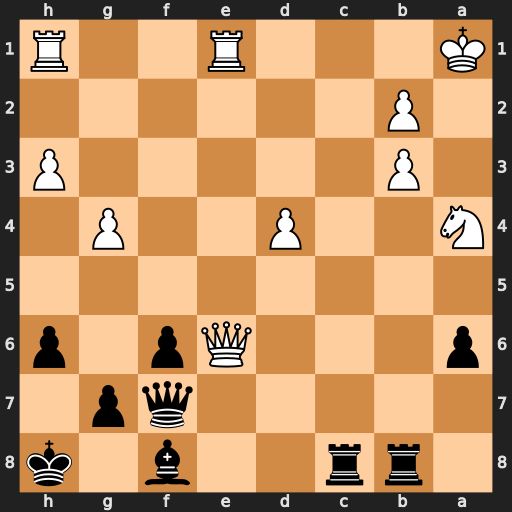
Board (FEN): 1rr2b1k/5qp1/p3Qp1p/8/N2P2P1/1P5P/1P6/K3R2R
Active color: b
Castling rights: -
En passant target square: -
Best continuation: Rc1+ Ka2 Qxe6 Rxe6 Rxh1